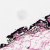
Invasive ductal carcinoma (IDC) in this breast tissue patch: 0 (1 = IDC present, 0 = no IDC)